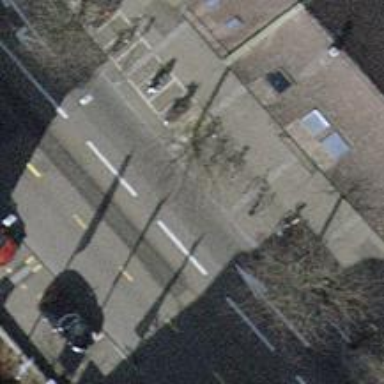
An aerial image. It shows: Bicycle parking area with stands available.